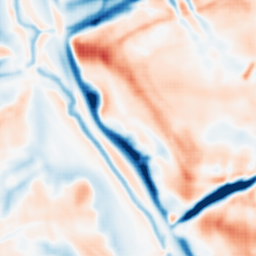
Category: multiscale
Decomposition family: dog_multiscale
Decomposition parameters: sigma_ratio: 1.4
n_scales: 5
base_sigma: 2
Upsampling method: sinc_blackman
Upsampling parameters: scale: 2
kernel_size: 4
Upsampling scale: 2